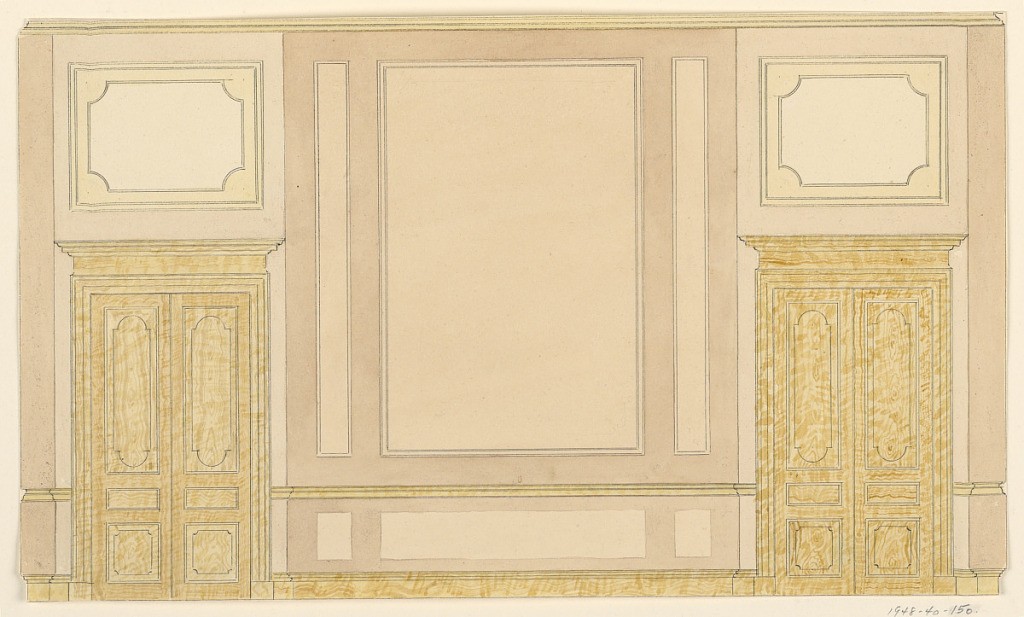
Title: Side wall elevation
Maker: Frederick Crace, English, 1779–1859
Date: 1815–22
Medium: Graphite, pen and black ink, brush and tan-colored wash on wove paper
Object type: Drawing
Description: Wall elevation with wooden doors at left and right, oblong panels above and between them.